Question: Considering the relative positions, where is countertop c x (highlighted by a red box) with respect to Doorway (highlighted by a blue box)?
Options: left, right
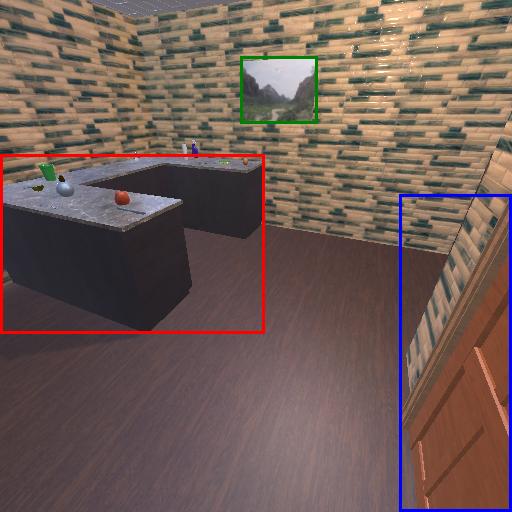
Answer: left